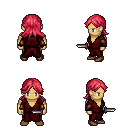
a pixel art fantasy rpg character, male body template, human, tanned skin, red robe, gold greaves, ruby red loose hair, leather bracers, brown shoes, dagger, four views (front, back, left, right), 2x2 character sprite sheet, small pixel art, hard edges, no anti-aliasing